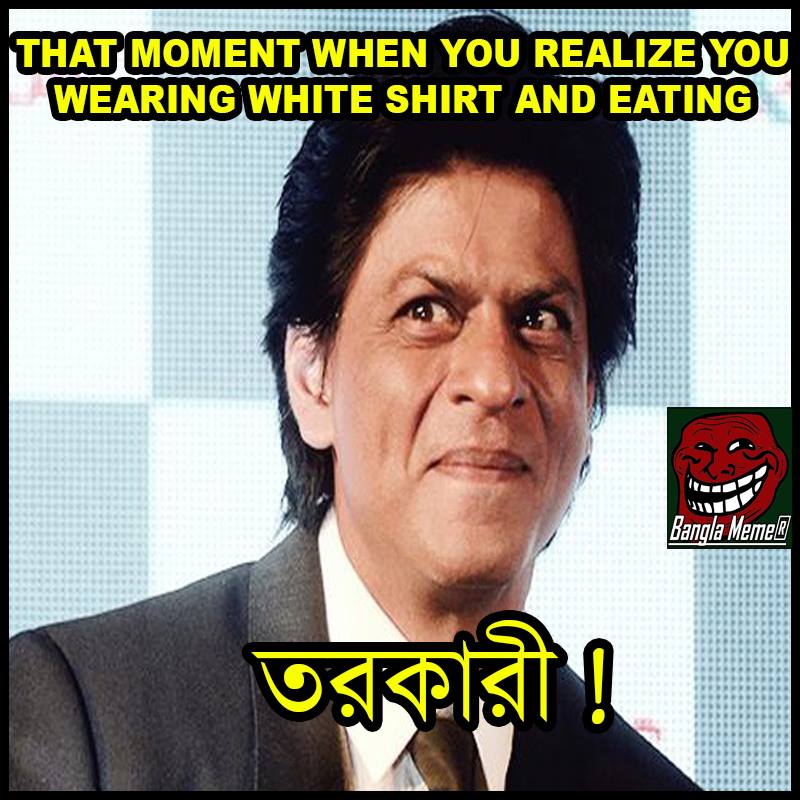
Caption: THAT MOMENT WHEN YOU REALIZE YOU WEARING WHITE SHIRT AND EATING     তরকারী !
Label: non-hate